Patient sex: M
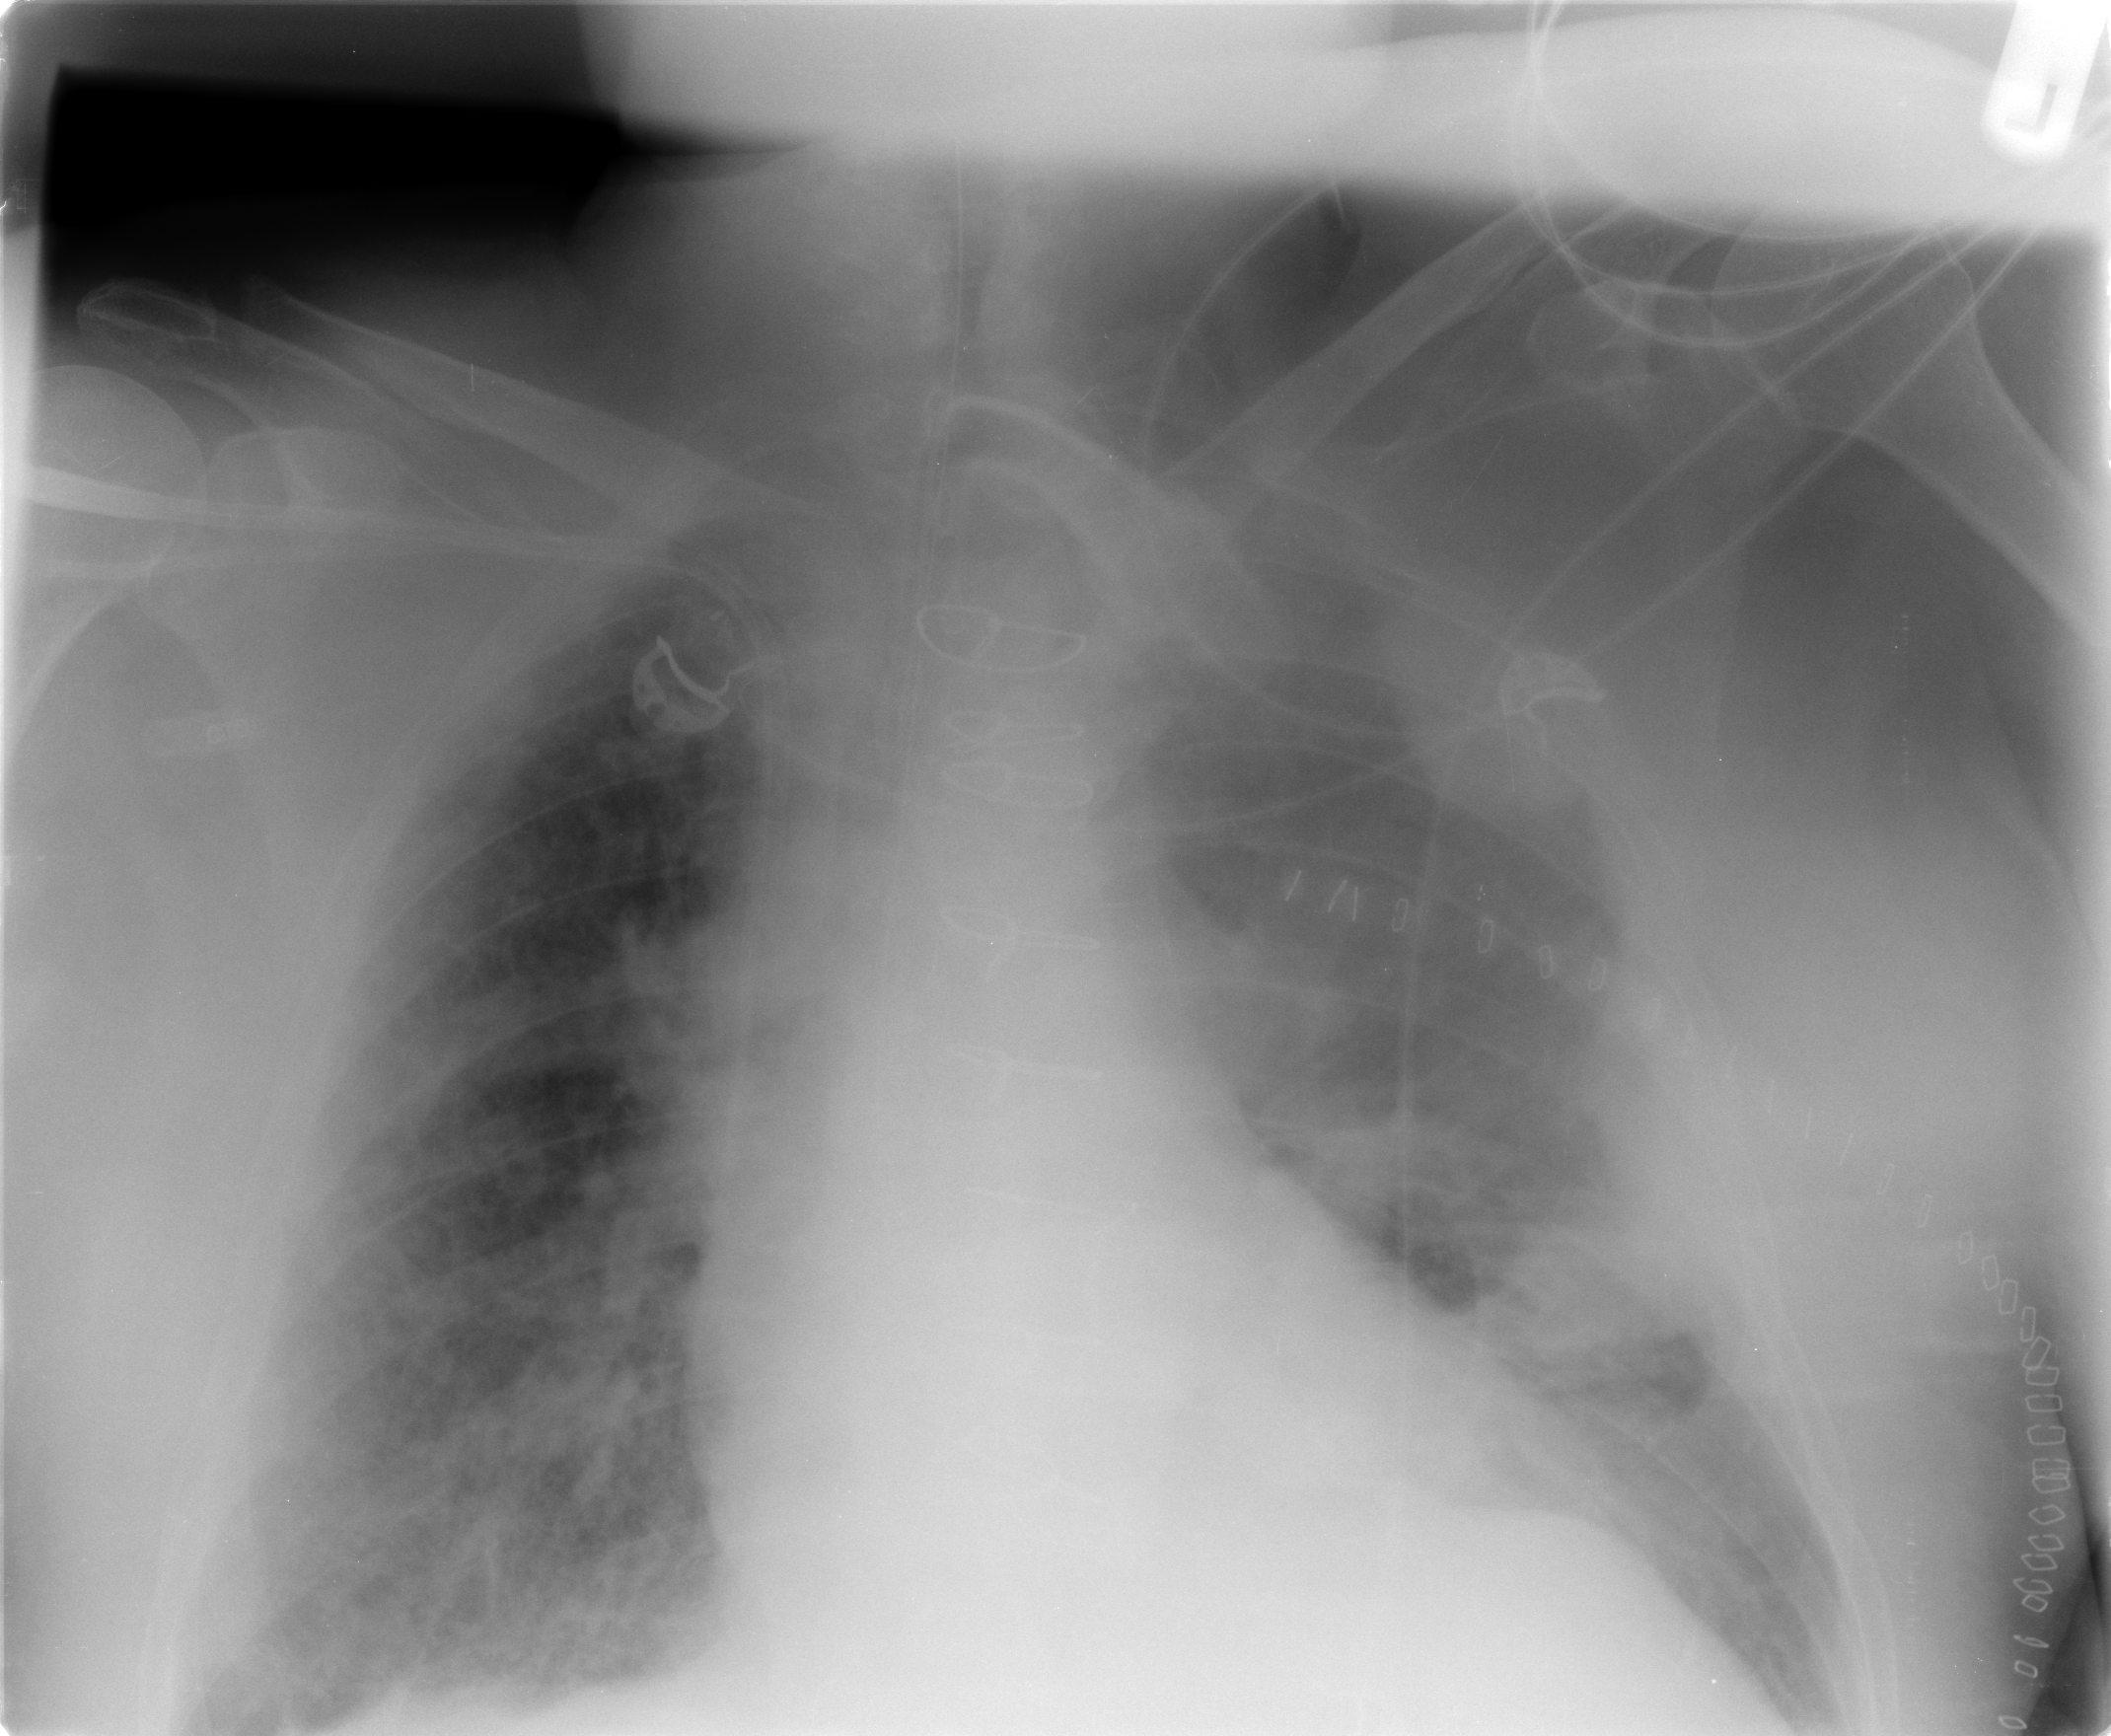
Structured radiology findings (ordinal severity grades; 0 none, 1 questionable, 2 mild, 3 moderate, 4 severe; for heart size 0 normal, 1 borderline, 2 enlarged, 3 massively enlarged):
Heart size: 1
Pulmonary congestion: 2
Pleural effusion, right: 2
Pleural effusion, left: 0
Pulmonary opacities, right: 3
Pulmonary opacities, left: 1
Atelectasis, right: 0
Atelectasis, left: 2